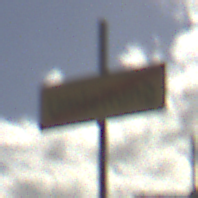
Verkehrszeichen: EndeDerUmleitungsankuendigung
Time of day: MorningAfternoon
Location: Outdoor (Urban)
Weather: PartlyCloudy
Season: NotSpecified
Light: Natural